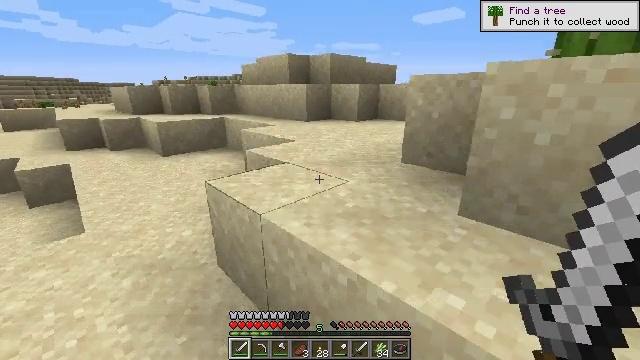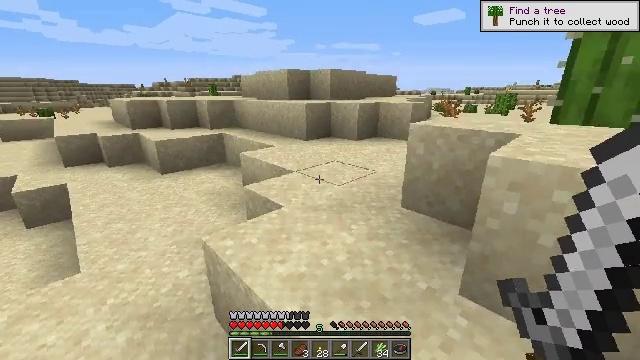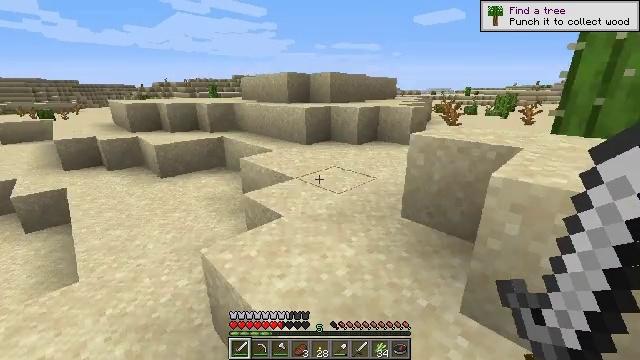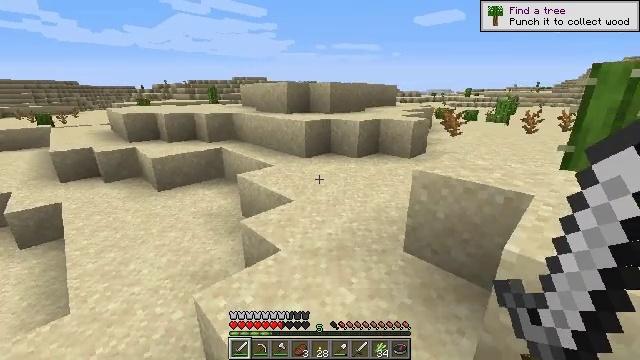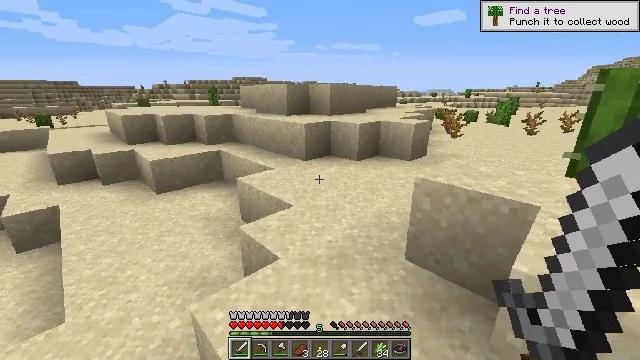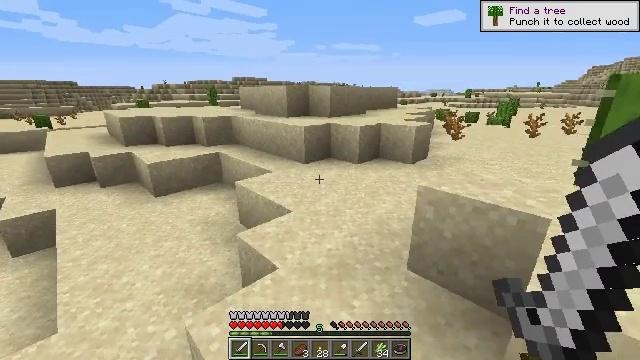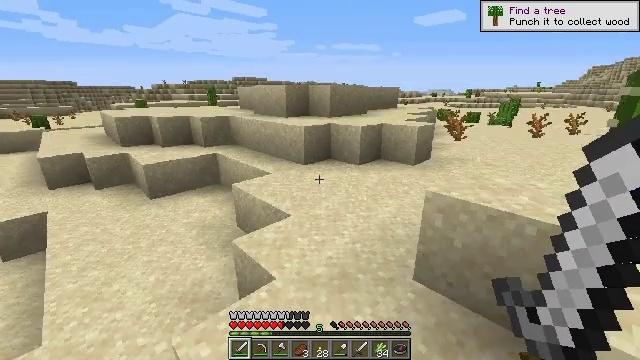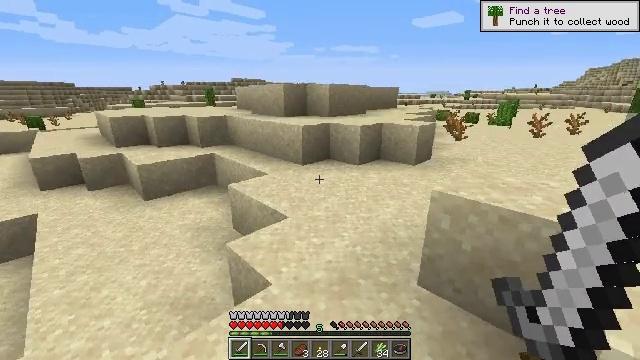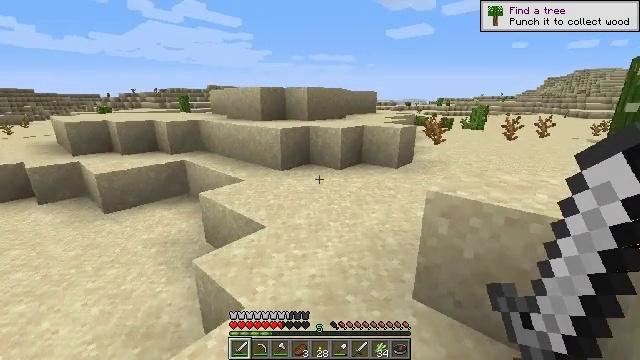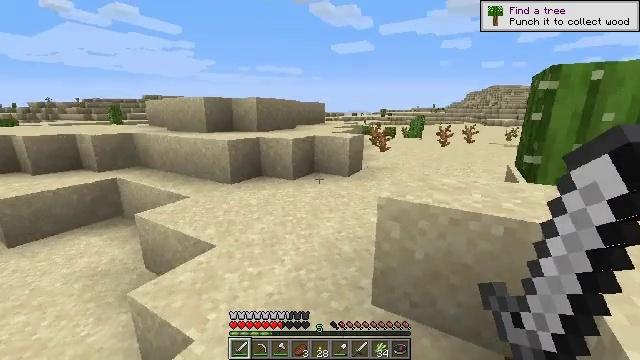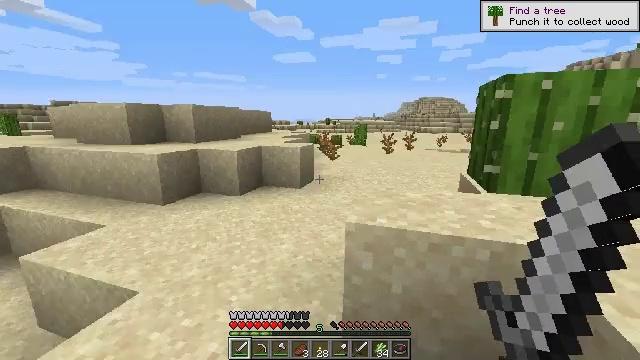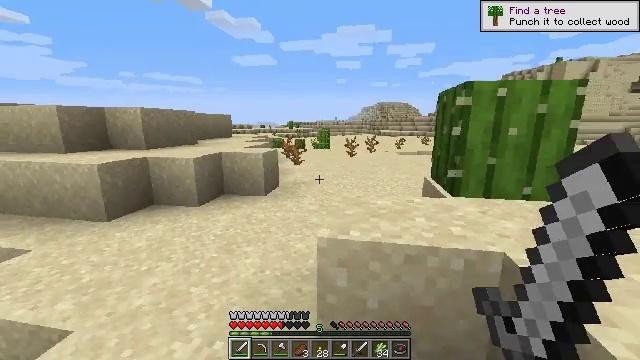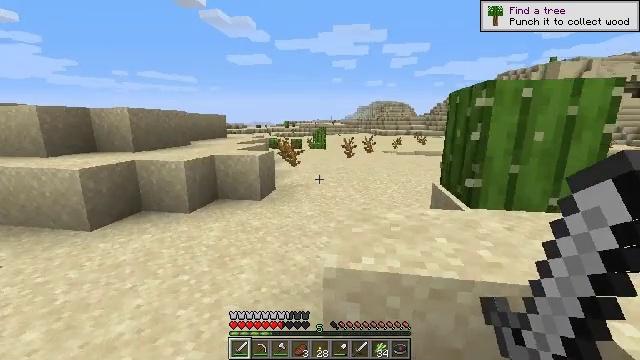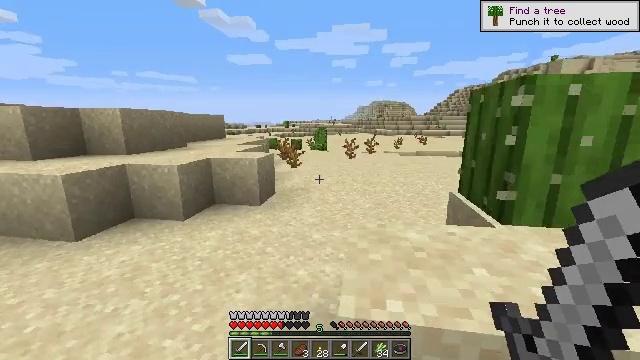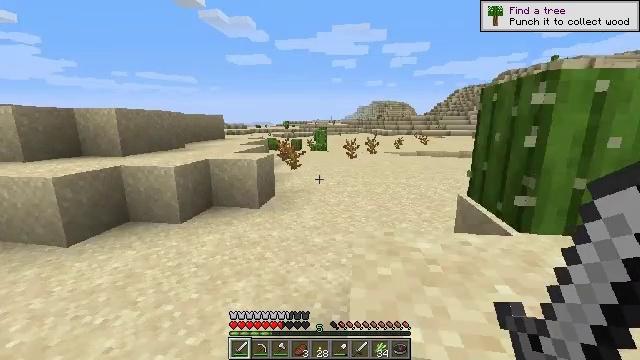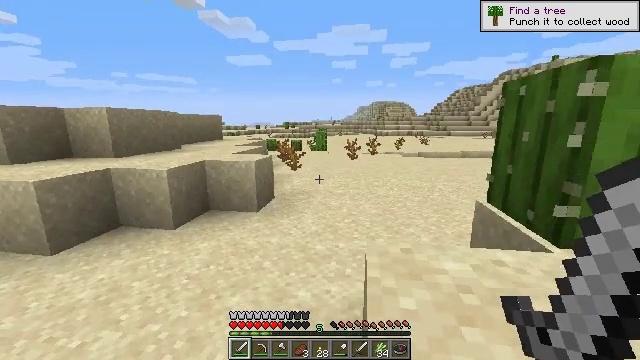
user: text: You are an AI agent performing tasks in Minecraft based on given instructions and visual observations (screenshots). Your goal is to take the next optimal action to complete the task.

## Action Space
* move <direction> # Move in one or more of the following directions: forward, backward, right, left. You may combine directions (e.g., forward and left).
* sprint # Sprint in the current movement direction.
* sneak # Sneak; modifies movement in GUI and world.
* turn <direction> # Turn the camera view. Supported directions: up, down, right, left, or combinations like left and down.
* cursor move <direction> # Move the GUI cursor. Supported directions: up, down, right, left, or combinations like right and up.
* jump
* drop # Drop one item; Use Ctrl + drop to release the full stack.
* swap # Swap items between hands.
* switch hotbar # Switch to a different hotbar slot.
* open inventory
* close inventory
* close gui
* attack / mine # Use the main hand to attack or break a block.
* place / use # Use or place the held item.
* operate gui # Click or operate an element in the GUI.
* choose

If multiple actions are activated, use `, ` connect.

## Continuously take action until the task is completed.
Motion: motion action
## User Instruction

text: Break the dead bush for sticks.
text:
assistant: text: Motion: move forward, jump
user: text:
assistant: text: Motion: move forward, jump
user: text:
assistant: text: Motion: move forward, jump
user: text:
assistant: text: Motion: move forward, jump
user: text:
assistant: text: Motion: move forward
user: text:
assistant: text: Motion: move forward
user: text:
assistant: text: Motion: move forward
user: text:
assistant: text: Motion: move forward, turn right and up
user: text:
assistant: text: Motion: move forward, turn right and up
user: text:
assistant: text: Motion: move forward, turn right and up
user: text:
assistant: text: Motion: move forward, turn right
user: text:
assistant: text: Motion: move forward
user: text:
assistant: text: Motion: move forward
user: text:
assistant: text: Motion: move forward
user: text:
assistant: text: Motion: move forward
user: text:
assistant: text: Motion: move forward, turn left
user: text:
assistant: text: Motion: move forward
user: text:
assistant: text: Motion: move forward
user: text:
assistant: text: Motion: move forward
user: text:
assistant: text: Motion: move forward
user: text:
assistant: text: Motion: move forward
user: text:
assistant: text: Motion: move forward
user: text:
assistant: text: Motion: move forward
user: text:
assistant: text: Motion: move forward
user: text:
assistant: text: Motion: move forward
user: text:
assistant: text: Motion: move forward
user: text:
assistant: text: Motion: move forward
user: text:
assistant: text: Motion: move forward
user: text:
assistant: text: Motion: move forward
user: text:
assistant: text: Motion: move forward